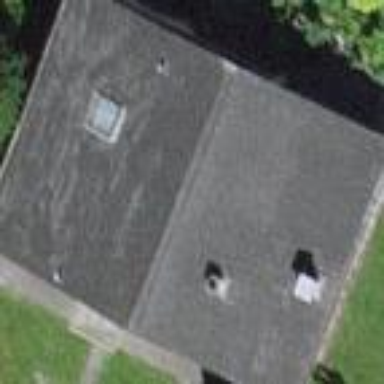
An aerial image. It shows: Building with gabled roof oriented across.